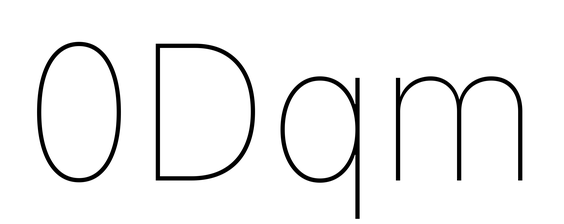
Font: Inter_Thin